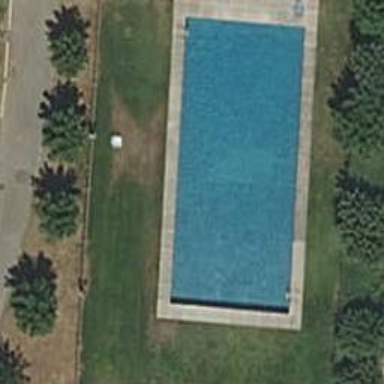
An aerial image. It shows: Swimming pool located in leisure land.